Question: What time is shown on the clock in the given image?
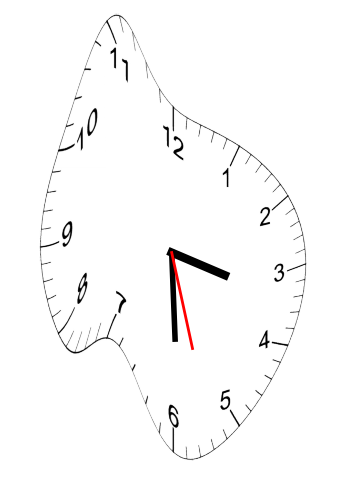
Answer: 03:29:27